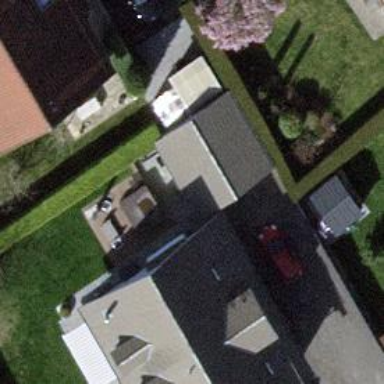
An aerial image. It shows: Garage building.